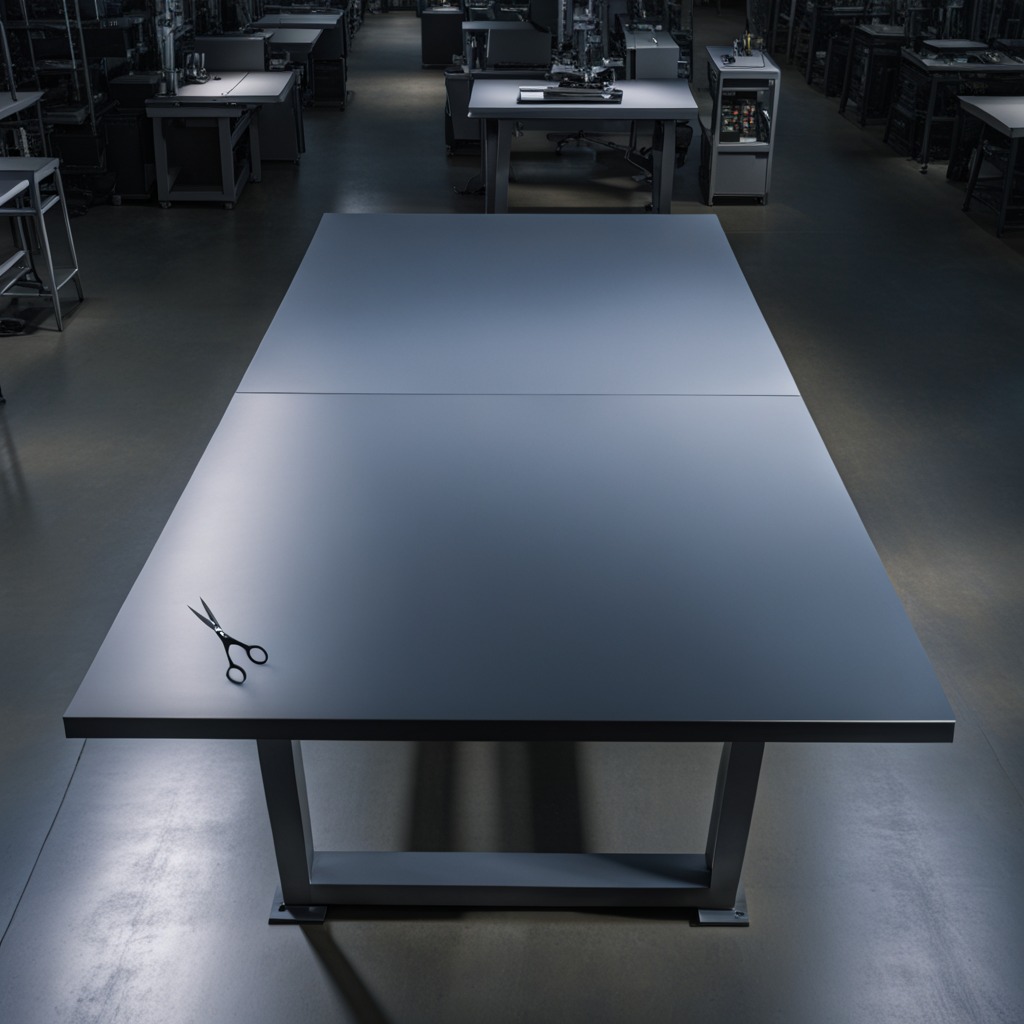
A scissor lies on the tabletop in the evening.